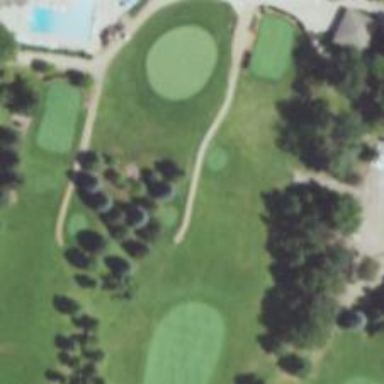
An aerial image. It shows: Path for both road and golf.